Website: walmart
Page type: billing-address
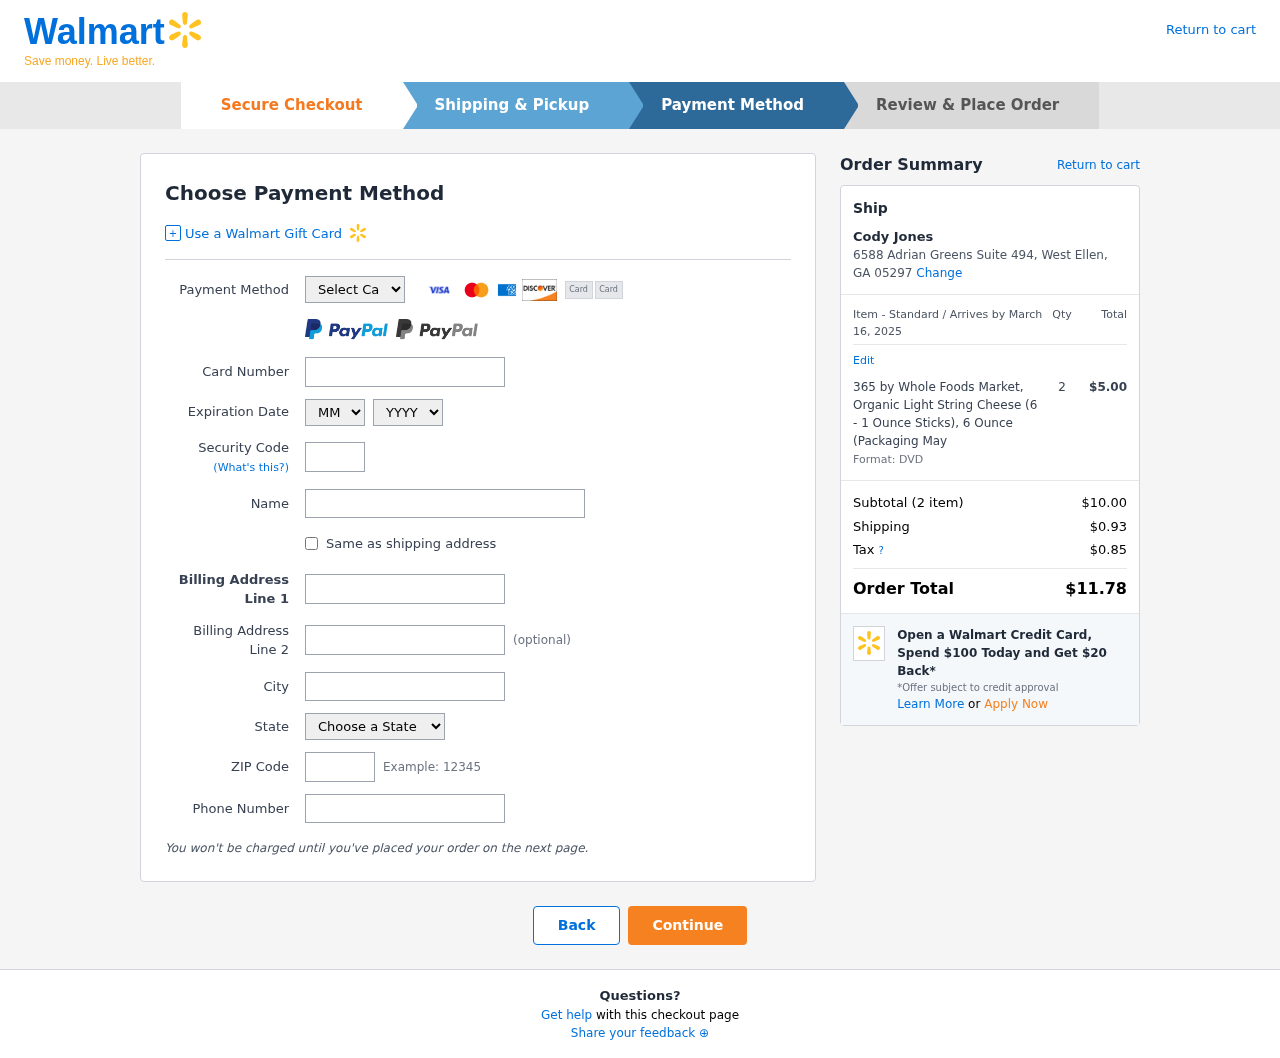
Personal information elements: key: PII_CARD_CVV
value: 926
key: PII_CARD_EXPIRY_MONTH
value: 07
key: PII_CARD_EXPIRY_YEAR
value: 26
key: PII_CARD_NUMBER
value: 5493 8369 8750 3570
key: PII_CARD_TYPE
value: Mastercard
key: PII_CITY
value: West Ellen
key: PII_CITY_STATE_ZIP
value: West Ellen, GA 05297
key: PII_FULLNAME
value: Cody Jones
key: PII_PHONE
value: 4472570208
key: PII_POSTCODE
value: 05297
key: PII_STATE
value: Georgia
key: PII_STREET
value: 6588 Adrian Greens Suite 494
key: PII_STREET2
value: Apt. 689
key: PII_FULLNAME2
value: Cody Jones
Product elements: key: PRODUCT1_NAME
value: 365 by Whole Foods Market, Organic Light String Cheese (6 - 1 Ounce Sticks), 6 Ounce (Packaging May
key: PRODUCT1_PRICE
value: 5
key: PRODUCT1_QUANTITY
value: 2
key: PRODUCT1_DESC
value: Format: DVD
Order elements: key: ORDER_DELIVERY_DATE
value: March 16, 2025
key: ORDER_NUM_ITEMS
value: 2
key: ORDER_SUBTOTAL
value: $10.00
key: ORDER_SHIPPING_COST
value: $0.93
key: ORDER_TAX
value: $0.85
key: ORDER_TOTAL
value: $11.78